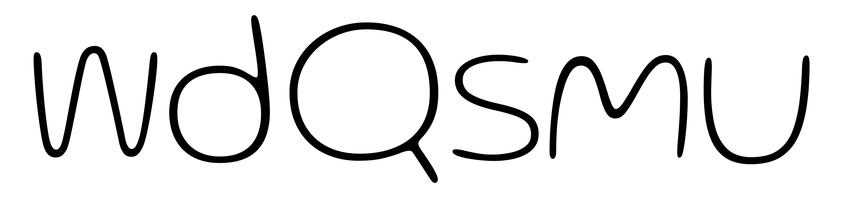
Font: Gluten_Thin